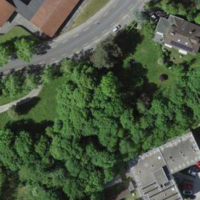
EUNIS habitat code: 55
Species observed at this site:
Aegithalos caudatus